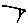
Label: circle